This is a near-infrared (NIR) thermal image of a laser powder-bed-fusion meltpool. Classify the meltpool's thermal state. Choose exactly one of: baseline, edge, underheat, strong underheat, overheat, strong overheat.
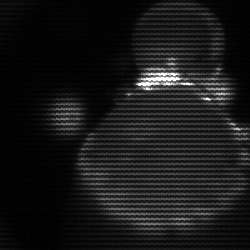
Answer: edge